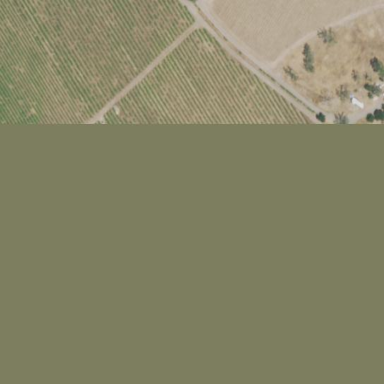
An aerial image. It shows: Vineyard growing wine grapes.